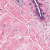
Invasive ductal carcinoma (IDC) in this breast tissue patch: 0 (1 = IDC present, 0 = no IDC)